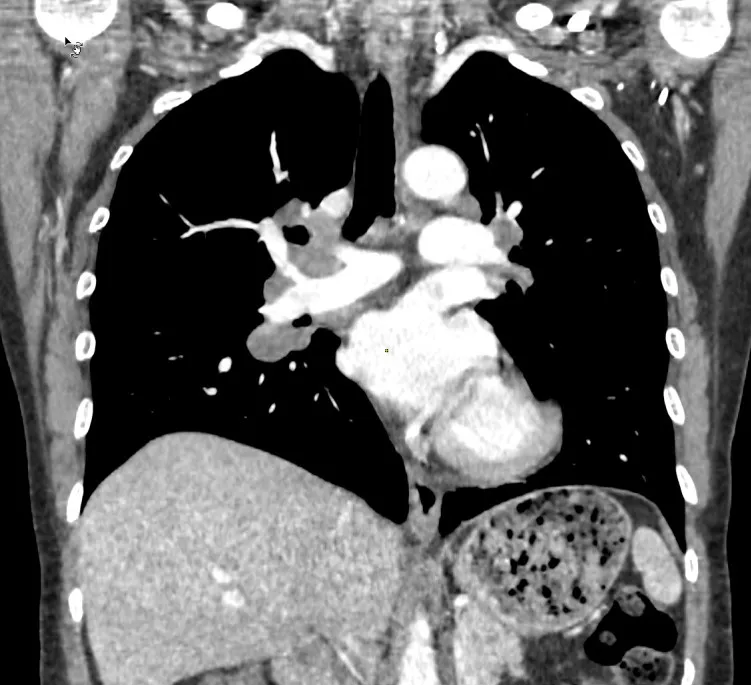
CT (2017) of the chest and upper abdomen showing mediastinal enlarged lymph nodes.
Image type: radiology (ct)